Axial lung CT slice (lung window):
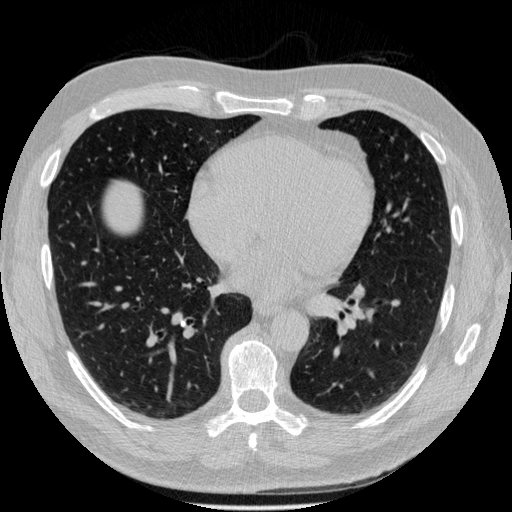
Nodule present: no